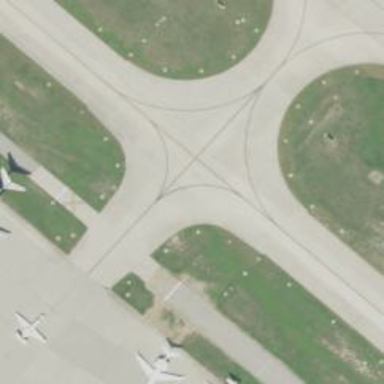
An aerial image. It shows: Image of taxiway at airport.